Field crop: maize
Growth stage: 2
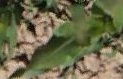
Species: maize